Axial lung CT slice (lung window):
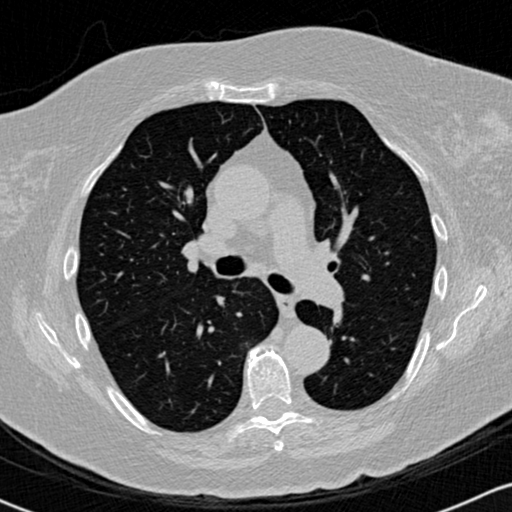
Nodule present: no